Question: I have the following page:

Where my code for the form looks like:
'''
<div class="container">
<div class="row">
<div class="offset3 span3">
<form class="form-horizontal" id="inputForm">
<div class="control-group">
<label class="control-label" for="volume">Beer Volume</label>
<div class="controls">
<div class="input-append">
<input type="text" id="volume" placeholder="i.e. 16">
<span class="add-on">oz</span>
</div>
</div>
</div>
<div class="control-group">
<label class="control-label" for="alcPercent">Alcohol</label>
<div class="controls">
<div class="input-append">
<input type="text" id="alcPercent" placeholder="i.e. 6.3">
<span class="add-on">%</span>
</div>
</div>
</div>
<div class="control-group">
<div class="controls">
<button class="btn-large" type="button" value="CONVERT" onclick="onSubmit()">CONVERT</button>
</div>
</div>
</form>
'''
I'm trying to create the page so that "oz" is actually a drop-down menu, where the user can choose from "oz", "centiliters", "liters", etc. Is there a way to do this cleanly in Bootstrap? I see there's a "button dropdown": <URL> , but when I copied in that code, I couldn't get any of the dropdown choices working.
How can I do this?
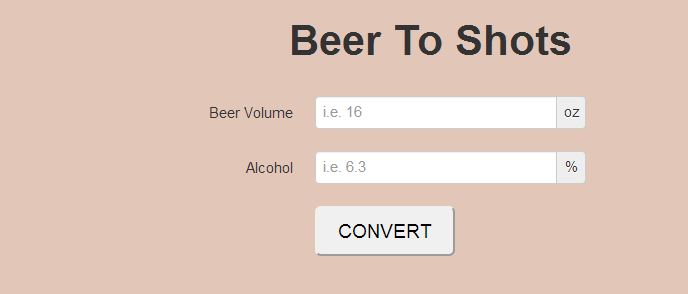
Answer: I would look into Bootstrap Select <URL>
With some CSS / jQuery customizing, it should work for you...
: <URL>